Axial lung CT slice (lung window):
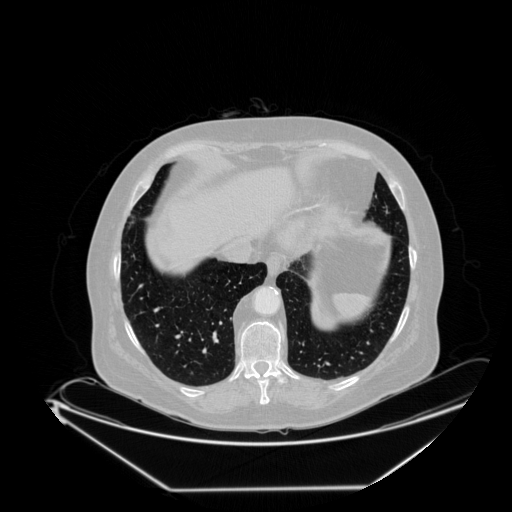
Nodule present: no